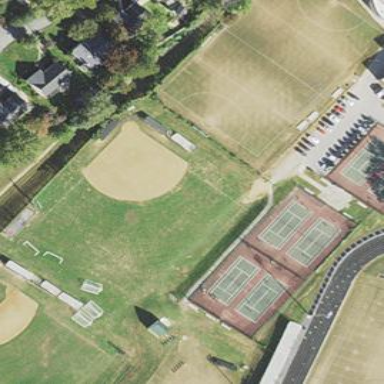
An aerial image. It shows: Grassy baseball pitch for leisure sports.